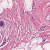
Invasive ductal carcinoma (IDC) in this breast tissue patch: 0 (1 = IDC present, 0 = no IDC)